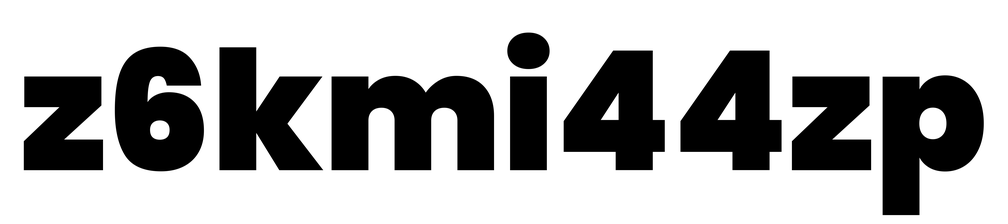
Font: Poppins-Black